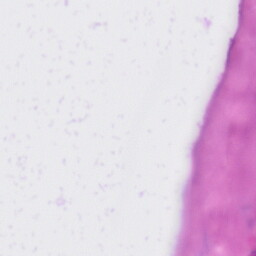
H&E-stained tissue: Liver